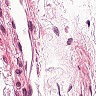
Metastatic tissue present: no